Field crop: maize
Growth stage: 2
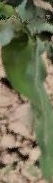
Species: maize